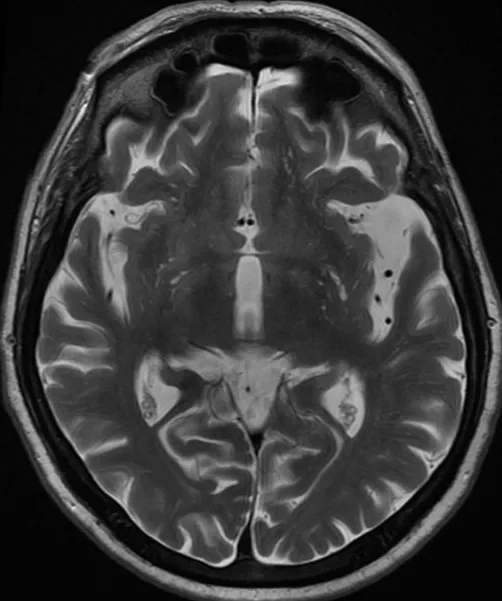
Magnetic resonance imaging. Axial T2-weighted sequence showing diffuse cortical atrophy predominating at the left sylvian fissure.
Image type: radiology (mri)